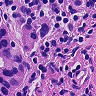
Metastatic tissue present: yes